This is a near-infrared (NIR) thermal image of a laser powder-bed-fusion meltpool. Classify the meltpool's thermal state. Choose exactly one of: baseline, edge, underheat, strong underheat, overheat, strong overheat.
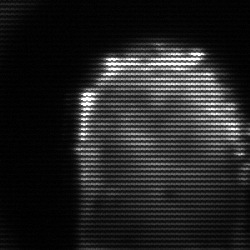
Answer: baseline